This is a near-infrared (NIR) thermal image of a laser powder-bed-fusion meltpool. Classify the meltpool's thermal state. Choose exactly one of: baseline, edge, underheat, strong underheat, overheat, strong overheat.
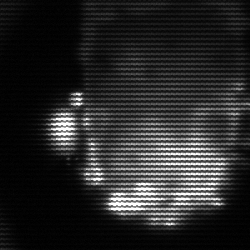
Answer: baseline